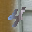
Label: 4